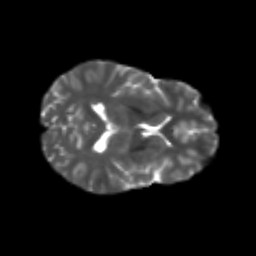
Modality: T2w
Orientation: axial
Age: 26
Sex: female
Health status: healthy
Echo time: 0.074 s